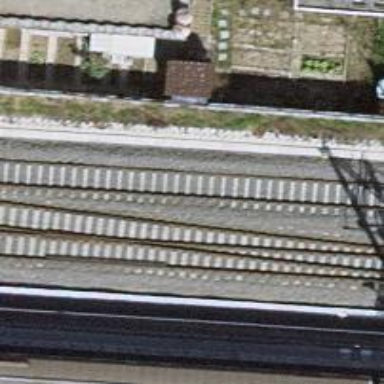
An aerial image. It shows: Railway siding with one electrified track and contact line for powering the train.